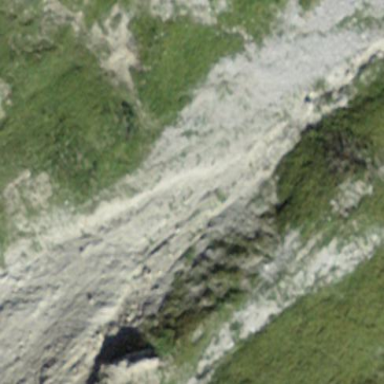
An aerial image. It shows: Natural scree.